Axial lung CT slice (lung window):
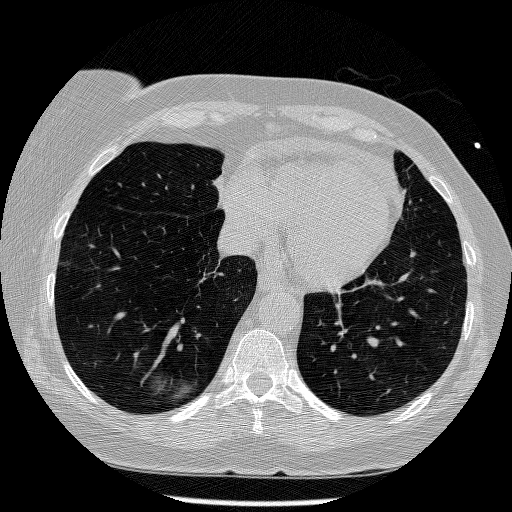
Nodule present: no